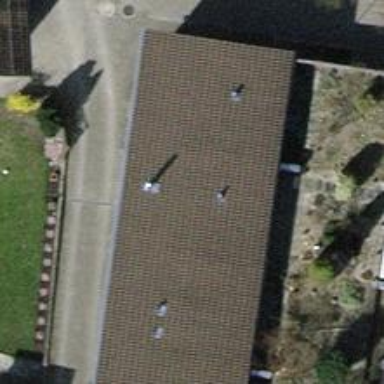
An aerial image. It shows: Terrace building.